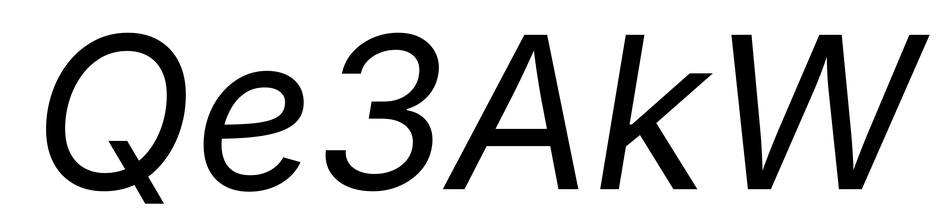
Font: Inter-Italic_Italic